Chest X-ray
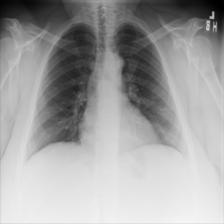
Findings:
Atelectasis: negative
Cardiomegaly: negative
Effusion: negative
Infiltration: positive
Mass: negative
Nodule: negative
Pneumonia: negative
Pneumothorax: negative
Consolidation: negative
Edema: negative
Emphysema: negative
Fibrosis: negative
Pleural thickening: negative
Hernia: negative